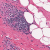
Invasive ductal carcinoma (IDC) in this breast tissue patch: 0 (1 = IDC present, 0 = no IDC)